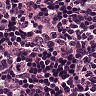
Metastatic tissue present: yes